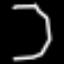
Label: octagon